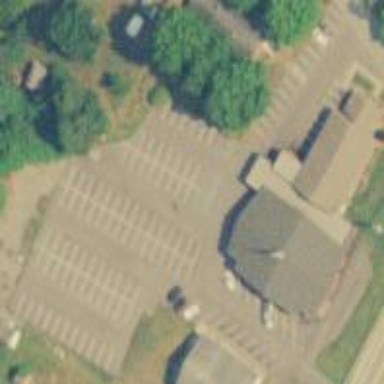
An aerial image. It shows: Parking area.